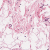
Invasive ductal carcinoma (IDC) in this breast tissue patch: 0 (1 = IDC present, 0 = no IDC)